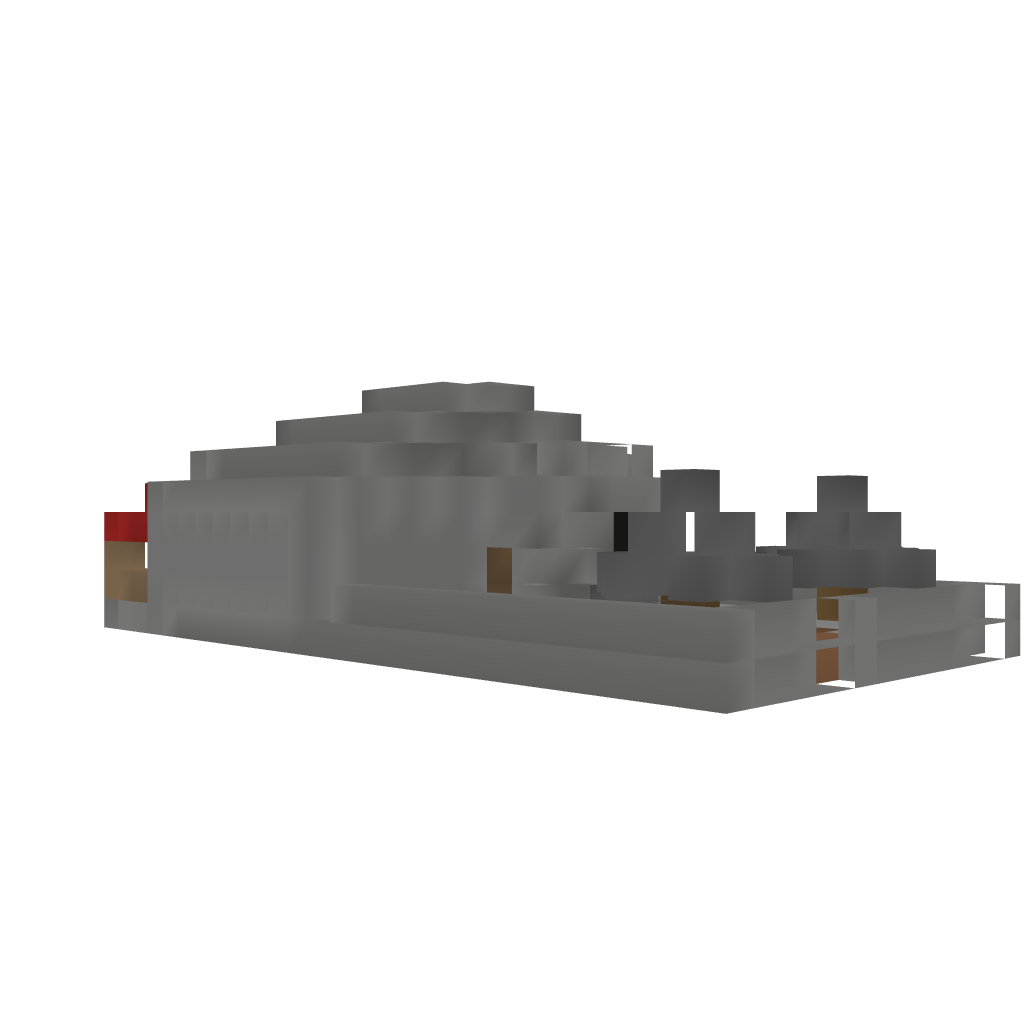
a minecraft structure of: mansion